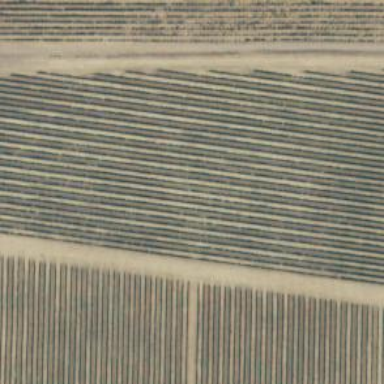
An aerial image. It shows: Vineyard with grape crops.